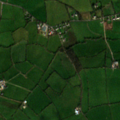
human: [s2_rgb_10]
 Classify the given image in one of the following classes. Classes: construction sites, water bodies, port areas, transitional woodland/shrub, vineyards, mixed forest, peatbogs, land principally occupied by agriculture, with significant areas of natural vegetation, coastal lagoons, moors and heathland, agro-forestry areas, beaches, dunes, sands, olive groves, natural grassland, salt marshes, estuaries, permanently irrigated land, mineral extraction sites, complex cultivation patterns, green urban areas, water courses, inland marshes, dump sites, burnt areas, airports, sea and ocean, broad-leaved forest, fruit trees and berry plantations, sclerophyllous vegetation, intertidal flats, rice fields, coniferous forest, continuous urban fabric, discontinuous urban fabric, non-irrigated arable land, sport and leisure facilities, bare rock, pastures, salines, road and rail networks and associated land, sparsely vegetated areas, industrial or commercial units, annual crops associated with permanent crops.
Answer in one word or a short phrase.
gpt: discontinuous urban fabric, pastures